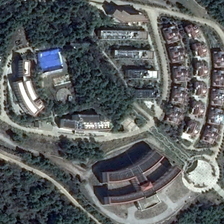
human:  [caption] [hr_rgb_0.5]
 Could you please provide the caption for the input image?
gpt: here lies a smart resort with three rows of houses and several buildings surrounded by lush trees .

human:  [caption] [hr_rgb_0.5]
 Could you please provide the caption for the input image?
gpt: the resort enclosed by circular roads is located in a forest .

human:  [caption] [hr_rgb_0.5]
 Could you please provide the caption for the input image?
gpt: the resort enclosed by circular roads is located in a forest .

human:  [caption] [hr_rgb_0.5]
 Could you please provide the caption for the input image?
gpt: the resort enclosed by circular roads is located in a forest .

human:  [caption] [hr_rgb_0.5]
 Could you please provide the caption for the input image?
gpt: some buildings and many green trees are in a resort .